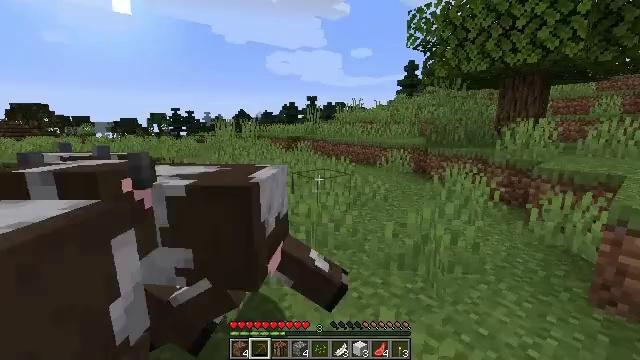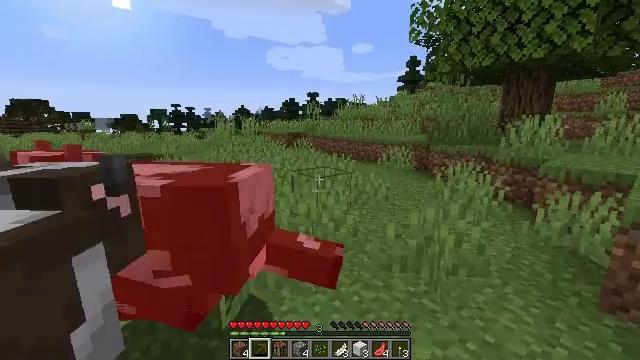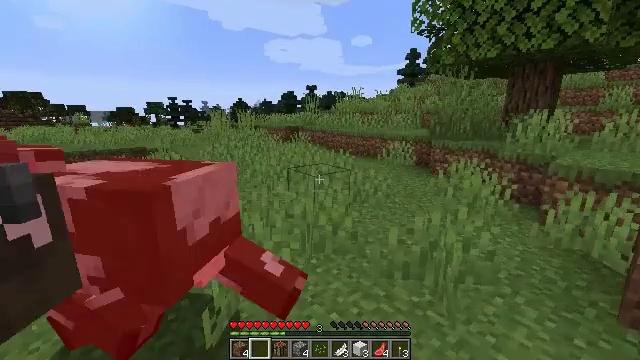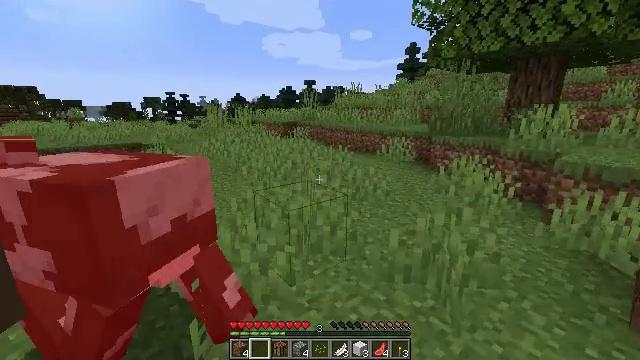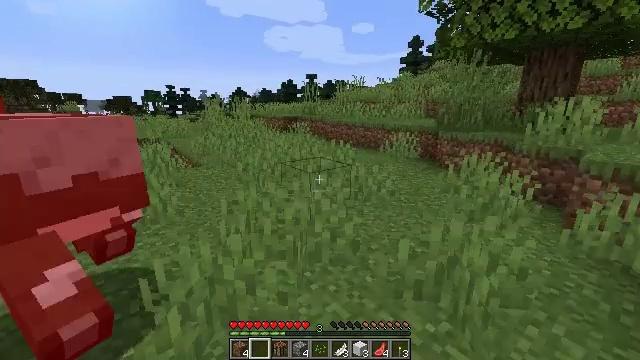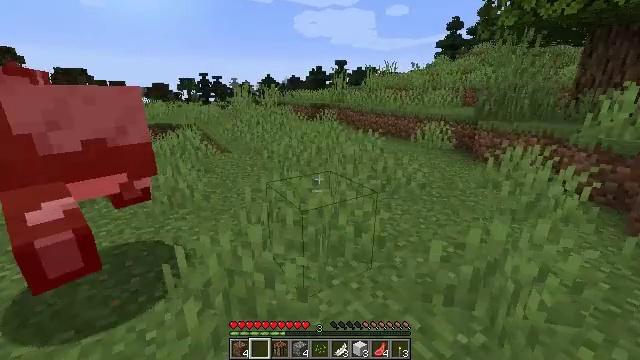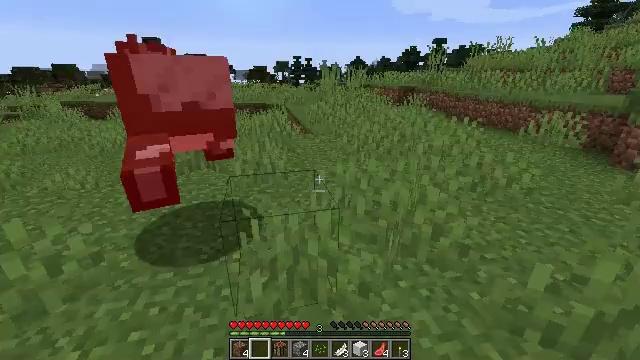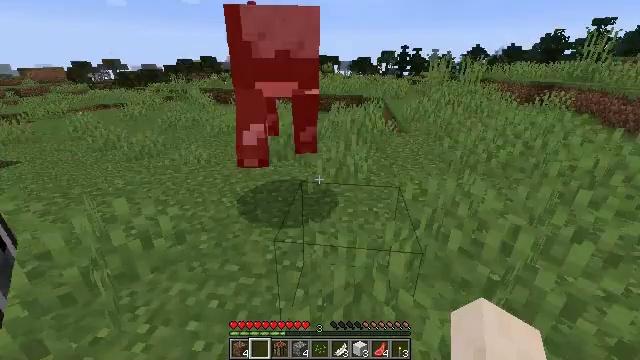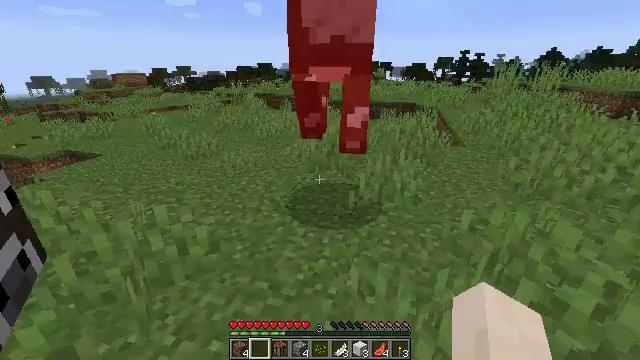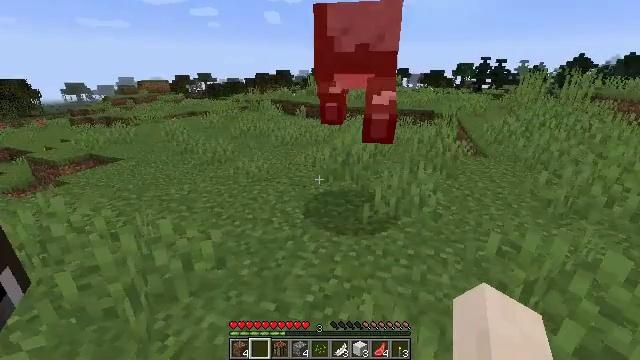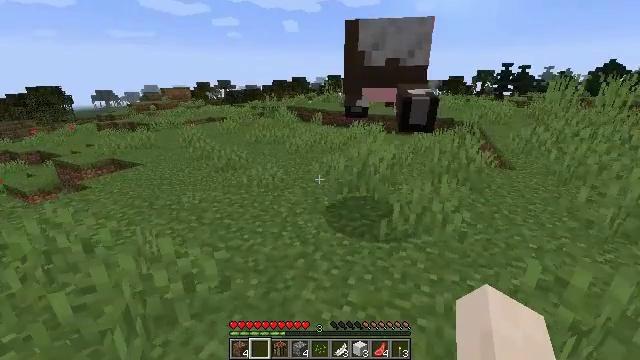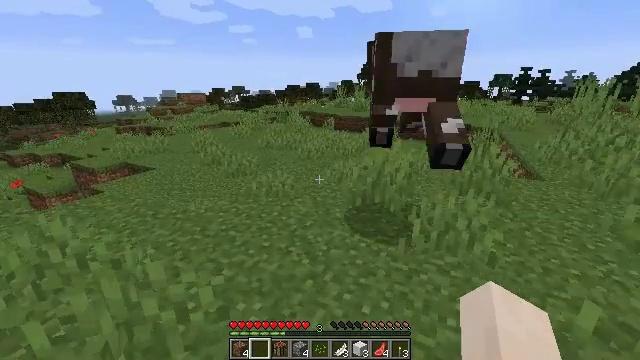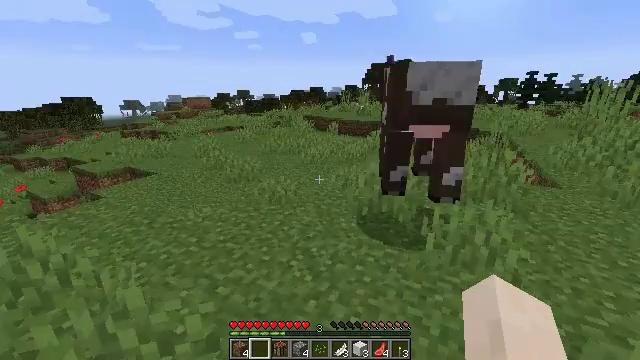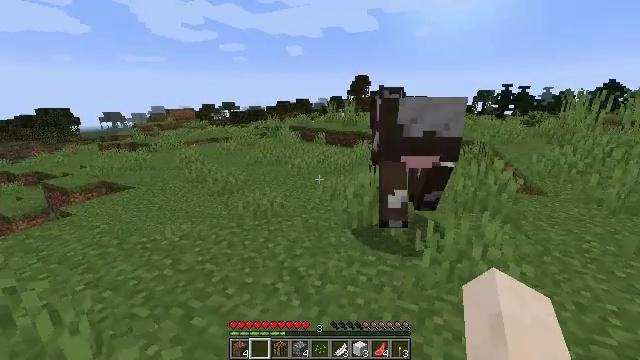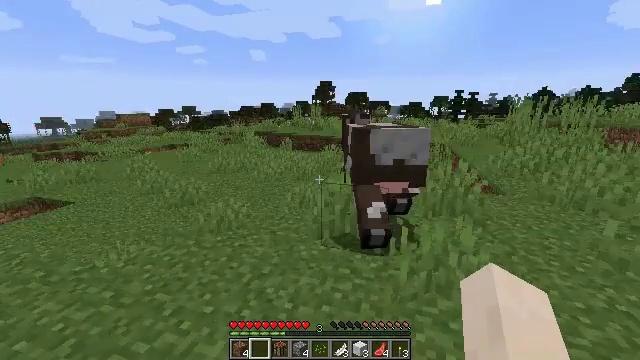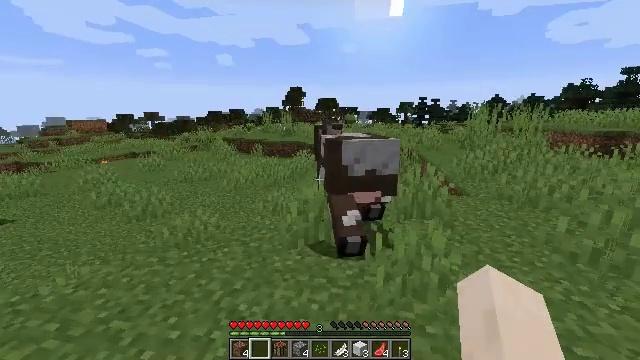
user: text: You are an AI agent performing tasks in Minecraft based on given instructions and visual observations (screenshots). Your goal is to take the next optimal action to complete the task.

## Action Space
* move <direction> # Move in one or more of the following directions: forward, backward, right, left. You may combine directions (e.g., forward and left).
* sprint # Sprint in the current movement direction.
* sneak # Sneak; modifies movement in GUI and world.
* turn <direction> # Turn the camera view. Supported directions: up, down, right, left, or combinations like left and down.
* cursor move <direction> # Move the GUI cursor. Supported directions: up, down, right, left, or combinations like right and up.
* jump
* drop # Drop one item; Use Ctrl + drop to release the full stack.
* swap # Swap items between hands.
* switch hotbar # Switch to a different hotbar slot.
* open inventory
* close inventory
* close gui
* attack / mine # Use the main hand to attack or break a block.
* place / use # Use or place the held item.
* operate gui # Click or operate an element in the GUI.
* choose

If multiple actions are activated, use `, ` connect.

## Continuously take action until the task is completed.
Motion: motion action
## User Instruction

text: Kill the cow.
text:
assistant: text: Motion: move forward
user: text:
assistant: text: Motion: move forward, turn down
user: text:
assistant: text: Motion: move forward, turn down
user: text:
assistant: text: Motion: move forward, turn down
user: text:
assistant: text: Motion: move forward, turn left and down
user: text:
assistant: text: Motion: move forward, turn left and down
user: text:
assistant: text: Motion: move forward, turn left and down
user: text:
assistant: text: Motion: move forward, turn left and up
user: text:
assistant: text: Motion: move forward, turn left and up
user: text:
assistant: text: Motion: move forward, turn left and up
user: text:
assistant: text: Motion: move forward, turn left
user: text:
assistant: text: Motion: move forward
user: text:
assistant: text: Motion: move forward, turn right and up
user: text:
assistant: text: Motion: move forward, turn right and up
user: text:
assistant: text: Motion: move forward, turn right and up
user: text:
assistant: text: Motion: move forward, turn right
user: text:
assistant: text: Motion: move forward, turn right
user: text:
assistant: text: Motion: move forward, turn right
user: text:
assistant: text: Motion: move forward, turn right, attack / mine
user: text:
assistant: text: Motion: move forward, attack / mine
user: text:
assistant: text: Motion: move forward, attack / mine
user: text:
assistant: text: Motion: move forward
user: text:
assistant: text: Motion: move forward, turn left and down
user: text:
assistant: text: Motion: move forward, turn left and down
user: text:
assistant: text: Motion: move forward, turn left
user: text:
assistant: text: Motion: move forward, turn left and down
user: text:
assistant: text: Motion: move forward
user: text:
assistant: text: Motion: move forward
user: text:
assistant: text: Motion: move forward
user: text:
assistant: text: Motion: move forward